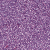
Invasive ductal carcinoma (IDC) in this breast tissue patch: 1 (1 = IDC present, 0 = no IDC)